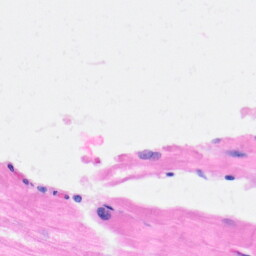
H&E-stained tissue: Heart